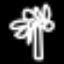
Label: palm tree